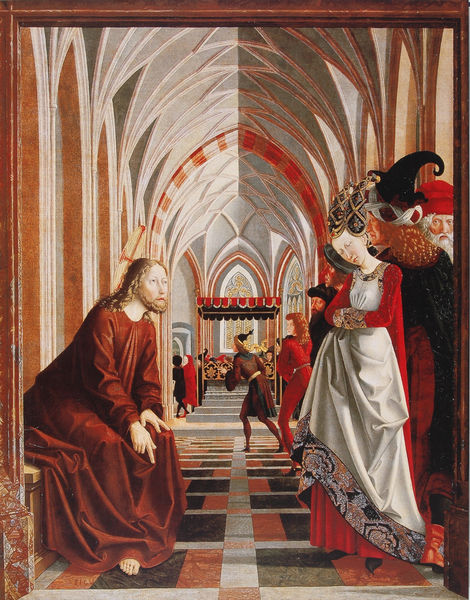
Titel: Hochaltar, erste Wandlung, Detail: Christus und die Ehebrecherin
Künstler: Michael Pacher
Standort: St. Wolfgang (Salzkammergut)
Institution: Wallfahrts- und Pfarrkirche
Schlagwörter: fuß, gemälde, gruppe, mann, schatten, weiß, menschen, sitzen, braun, bunt, fenster, finger, frau, grau, haar, hut, hüte, kleid, licht, marmor, männer, pfeiler, raum, schmuck, schwarz, szene, säulen, dame, rot, schloss, haube, karo, mode, muster, bart, innenraum, kirche, boden, gewand, haare, interieur, kutte, mantel, reich, sitzend, gewänder, paar, personen, saum, gotik, locken, adelige, schiff, bogen, perspektive, fußboden, hof, bank, saal, bett, faltenwurf, zeigen, schwanger, kelid, flucht, bögen, barfuss, gang, gewölbe, narr, zentralperspektive, fliesen, mosaik, darstellung, altar, arkaden, kirchenschiff, kreuzrippengewölbe, heiligenschein, dienste, gotisch, kreuzgratgewölbe, rippengewölbe, spitzbogen, christus, jesus, mittelalter, mönch, baldachin, platten, hofgesellschaft, tempel, heilige, heilig, turban, tempera, komisch, rote, altarbild, tafelbild, christi, zuhören, arkatur, bogengang, stifter, sterngewölbe, spitzhut, erzählen, hochgotik, flechtgewölbe, phrygiermütze, tippeln, haarnetz, kute, gleichnis, chirstus, gewölbedecke, orkirche, nickt, kirche spitzbogen, ncikt